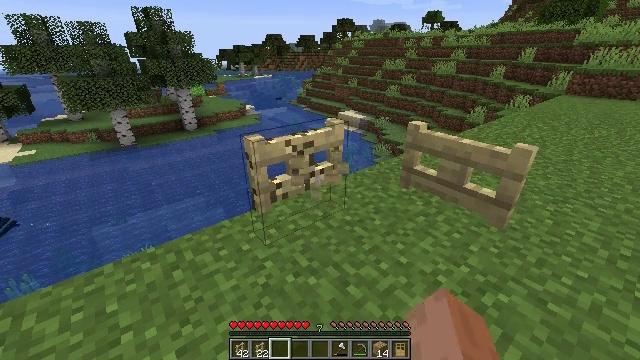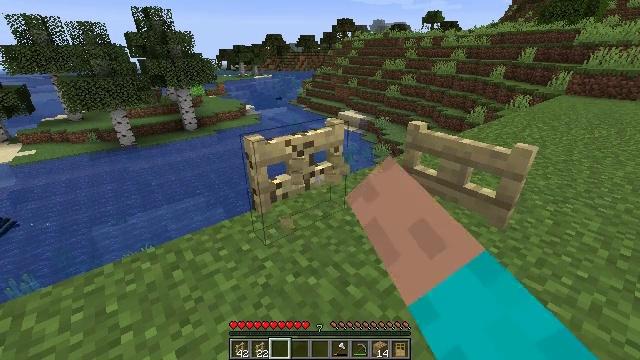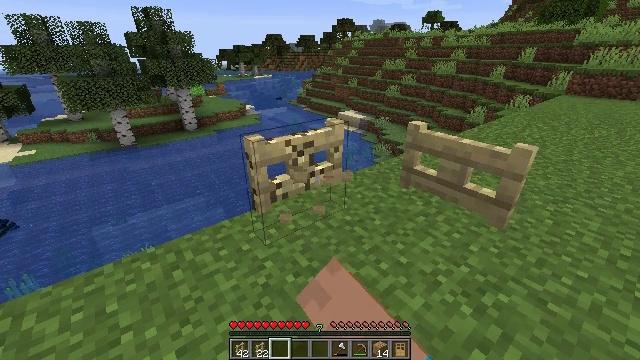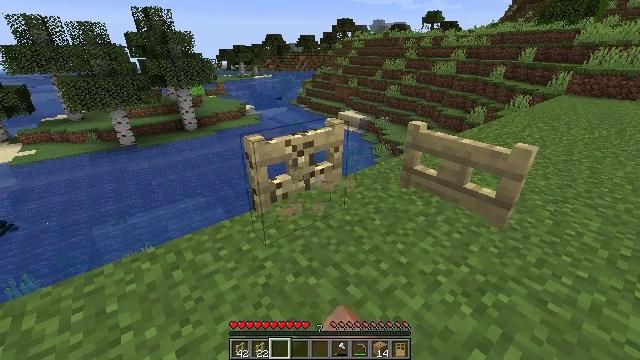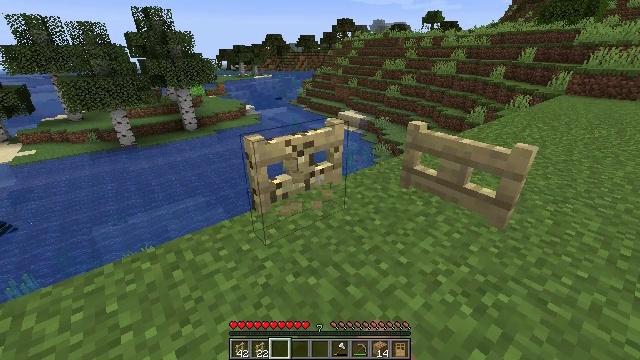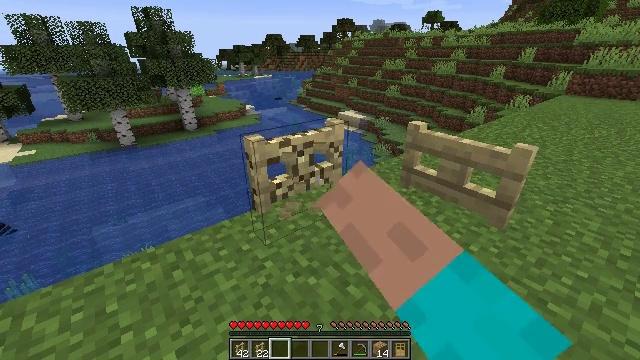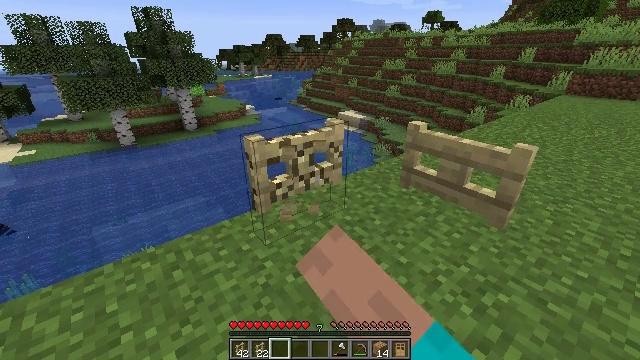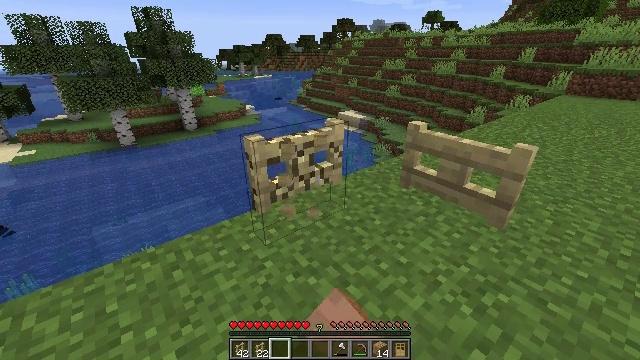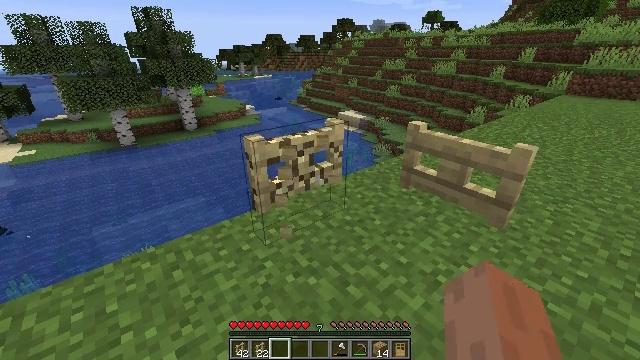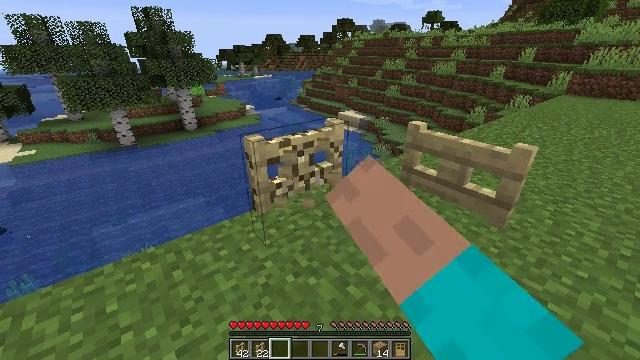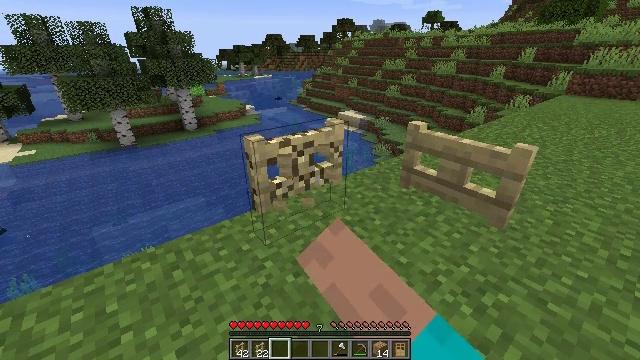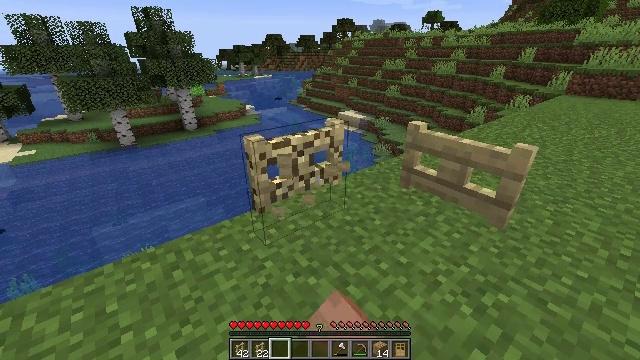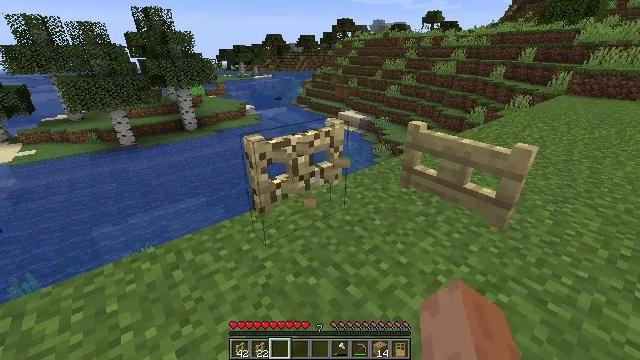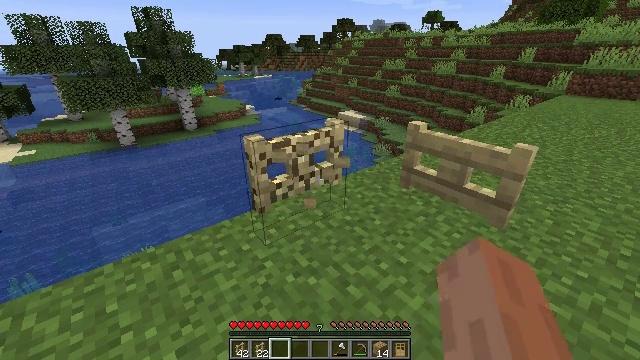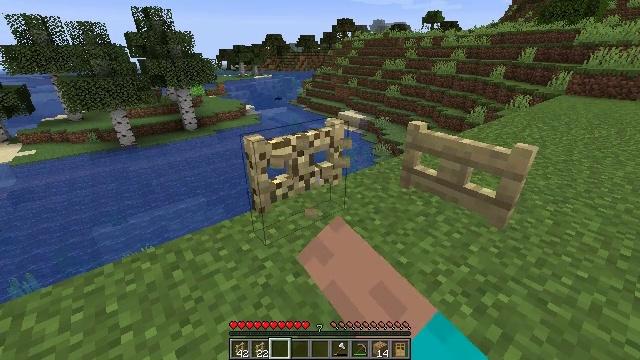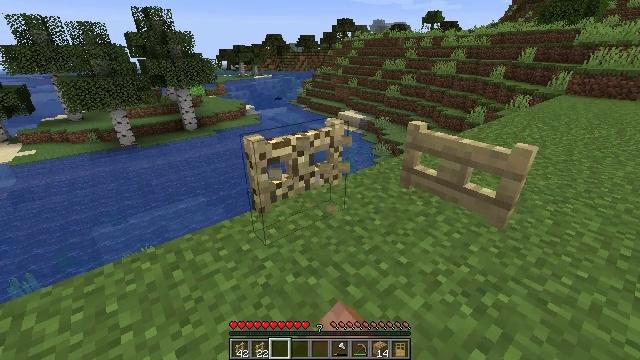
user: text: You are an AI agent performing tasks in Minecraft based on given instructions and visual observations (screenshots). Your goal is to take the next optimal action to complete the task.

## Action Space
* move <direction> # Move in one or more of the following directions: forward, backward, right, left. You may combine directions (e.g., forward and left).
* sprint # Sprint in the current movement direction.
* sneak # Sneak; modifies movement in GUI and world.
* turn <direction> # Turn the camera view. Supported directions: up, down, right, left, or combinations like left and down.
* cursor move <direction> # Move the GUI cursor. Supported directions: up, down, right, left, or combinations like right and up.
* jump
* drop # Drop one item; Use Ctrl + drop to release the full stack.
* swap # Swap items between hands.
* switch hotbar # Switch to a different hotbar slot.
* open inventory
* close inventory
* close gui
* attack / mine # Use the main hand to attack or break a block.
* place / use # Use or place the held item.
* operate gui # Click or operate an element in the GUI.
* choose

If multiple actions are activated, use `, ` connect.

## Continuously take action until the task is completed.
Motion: motion action
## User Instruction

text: Collect the birch fence gate by attacking it.
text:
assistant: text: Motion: attack / mine
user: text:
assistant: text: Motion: attack / mine
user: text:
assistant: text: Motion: attack / mine
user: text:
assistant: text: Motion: attack / mine
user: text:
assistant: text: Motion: attack / mine
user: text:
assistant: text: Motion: attack / mine
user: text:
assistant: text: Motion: attack / mine
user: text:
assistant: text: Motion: attack / mine
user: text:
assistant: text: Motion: attack / mine
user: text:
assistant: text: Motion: attack / mine
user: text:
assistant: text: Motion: attack / mine
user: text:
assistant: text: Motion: attack / mine
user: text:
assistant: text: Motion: attack / mine
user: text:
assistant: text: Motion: attack / mine
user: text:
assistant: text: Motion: attack / mine
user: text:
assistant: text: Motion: attack / mine
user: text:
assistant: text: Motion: attack / mine
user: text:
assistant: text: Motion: attack / mine
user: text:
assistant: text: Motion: attack / mine
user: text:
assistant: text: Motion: attack / mine
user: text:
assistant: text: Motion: attack / mine
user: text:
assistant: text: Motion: move forward, attack / mine
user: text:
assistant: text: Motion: move forward, attack / mine
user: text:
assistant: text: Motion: move forward, turn right, attack / mine
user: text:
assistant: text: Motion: move forward, turn right, attack / mine
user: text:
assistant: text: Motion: turn right, attack / mine
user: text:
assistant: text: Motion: turn right, attack / mine
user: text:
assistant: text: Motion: turn right, attack / mine
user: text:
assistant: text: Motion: attack / mine
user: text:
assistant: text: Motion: attack / mine